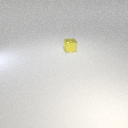
small yellow metal cube